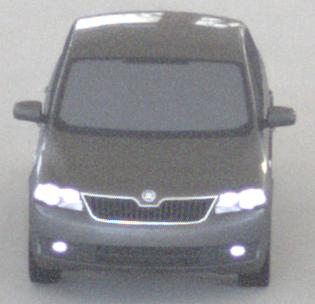
Make: Skoda
Model: Rapid
Detailed model: Rapid 1.2 Active Limousine
Model produced from: 2012/10
Model produced until: 2015/04
Doors: 5
Color: gray
Road condition: dry road
Daytime: morning or afternoon
Contrast: low contrast